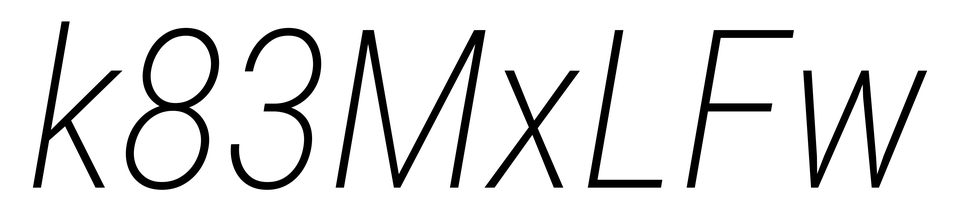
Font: Roboto-Italic_Condensed_ExtraLight_Italic